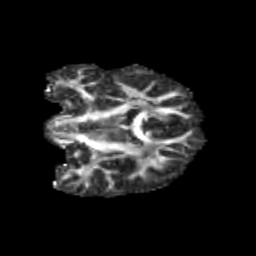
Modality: FA
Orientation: coronal
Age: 12
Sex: female
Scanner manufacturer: siemens
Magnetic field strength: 3 T
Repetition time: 3.8 s
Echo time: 0.07 s